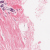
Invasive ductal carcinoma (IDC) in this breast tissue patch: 0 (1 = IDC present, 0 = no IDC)